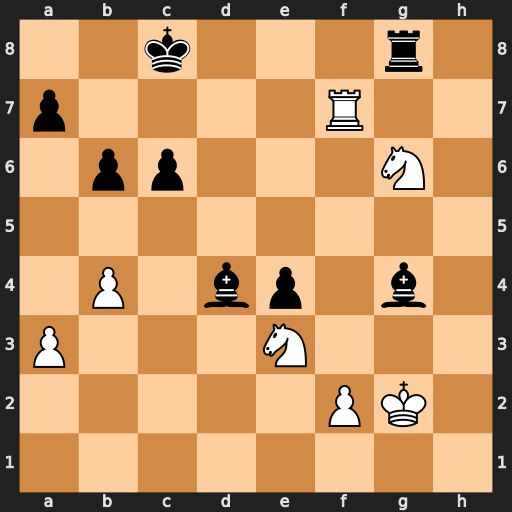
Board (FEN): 2k3r1/p4R2/1pp3N1/8/1P1bp1b1/P3N3/5PK1/8
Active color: w
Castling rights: -
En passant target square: -
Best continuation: Ne7+ Kd8 Nxg8